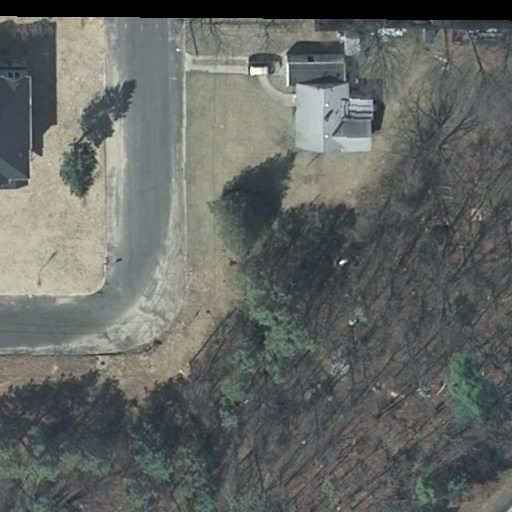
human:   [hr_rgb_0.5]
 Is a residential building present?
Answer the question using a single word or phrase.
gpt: yes

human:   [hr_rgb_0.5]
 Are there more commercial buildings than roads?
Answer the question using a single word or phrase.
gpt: no

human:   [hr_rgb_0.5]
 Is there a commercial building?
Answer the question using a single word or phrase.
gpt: no

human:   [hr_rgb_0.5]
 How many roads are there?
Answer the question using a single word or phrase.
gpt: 2

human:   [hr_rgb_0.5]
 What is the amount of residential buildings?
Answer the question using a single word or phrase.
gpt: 2

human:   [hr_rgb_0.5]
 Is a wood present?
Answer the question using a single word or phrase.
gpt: yes

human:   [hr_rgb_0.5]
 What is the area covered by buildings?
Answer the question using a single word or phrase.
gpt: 444m2

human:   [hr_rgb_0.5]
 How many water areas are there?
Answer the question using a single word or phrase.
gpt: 0

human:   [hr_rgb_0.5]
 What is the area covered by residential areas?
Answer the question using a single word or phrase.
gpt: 10599m2

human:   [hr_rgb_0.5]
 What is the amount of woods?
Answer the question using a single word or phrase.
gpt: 1

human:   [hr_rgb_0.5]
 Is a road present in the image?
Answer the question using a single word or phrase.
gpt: yes

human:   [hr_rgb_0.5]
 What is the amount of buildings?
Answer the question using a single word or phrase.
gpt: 2

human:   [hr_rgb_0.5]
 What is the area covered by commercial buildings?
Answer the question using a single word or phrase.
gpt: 0m2

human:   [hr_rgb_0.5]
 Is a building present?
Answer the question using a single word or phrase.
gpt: yes

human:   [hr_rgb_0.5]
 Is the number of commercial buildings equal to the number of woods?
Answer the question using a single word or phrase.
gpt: no

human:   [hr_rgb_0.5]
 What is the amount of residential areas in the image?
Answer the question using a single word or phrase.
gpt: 1

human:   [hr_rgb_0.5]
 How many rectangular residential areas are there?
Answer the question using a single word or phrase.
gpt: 1

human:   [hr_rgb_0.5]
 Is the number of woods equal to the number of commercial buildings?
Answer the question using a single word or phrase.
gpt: no

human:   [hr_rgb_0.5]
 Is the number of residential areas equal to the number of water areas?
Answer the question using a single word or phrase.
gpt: no

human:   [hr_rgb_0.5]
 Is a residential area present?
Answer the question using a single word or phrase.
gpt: yes

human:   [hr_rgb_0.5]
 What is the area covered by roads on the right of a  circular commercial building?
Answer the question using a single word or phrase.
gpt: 0m2

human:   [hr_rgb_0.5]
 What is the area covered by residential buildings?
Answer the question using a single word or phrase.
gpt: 444m2

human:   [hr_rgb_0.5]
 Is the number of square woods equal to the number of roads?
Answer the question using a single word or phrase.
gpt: no

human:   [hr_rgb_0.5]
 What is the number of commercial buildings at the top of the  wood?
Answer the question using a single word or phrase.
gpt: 0

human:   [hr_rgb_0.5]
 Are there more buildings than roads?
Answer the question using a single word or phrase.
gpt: no

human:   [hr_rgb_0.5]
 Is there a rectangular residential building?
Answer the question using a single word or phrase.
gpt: yes

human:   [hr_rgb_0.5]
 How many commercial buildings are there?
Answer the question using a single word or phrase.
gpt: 0

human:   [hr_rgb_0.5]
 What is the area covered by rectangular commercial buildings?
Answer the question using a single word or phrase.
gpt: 0m2

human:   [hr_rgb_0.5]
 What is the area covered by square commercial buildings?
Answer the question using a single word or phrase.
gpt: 0m2

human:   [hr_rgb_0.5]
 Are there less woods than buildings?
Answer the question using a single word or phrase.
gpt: yes

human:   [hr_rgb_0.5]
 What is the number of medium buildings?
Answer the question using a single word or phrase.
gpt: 2

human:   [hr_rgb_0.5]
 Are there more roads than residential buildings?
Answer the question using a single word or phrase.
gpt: no

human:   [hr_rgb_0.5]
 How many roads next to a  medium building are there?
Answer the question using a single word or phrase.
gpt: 2

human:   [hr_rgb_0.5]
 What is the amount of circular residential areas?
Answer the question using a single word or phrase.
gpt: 0

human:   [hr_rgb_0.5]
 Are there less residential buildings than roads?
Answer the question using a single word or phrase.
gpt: no

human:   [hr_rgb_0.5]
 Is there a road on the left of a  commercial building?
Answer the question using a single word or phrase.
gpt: no

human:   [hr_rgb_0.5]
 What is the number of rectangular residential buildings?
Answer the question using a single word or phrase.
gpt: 1

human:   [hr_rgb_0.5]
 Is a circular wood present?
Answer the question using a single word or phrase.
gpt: no

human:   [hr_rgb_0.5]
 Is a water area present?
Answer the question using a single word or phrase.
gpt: no

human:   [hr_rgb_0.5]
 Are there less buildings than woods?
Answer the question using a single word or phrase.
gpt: no

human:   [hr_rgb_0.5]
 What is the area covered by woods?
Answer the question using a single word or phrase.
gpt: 10599m2

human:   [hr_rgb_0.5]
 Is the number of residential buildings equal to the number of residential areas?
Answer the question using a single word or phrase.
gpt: no

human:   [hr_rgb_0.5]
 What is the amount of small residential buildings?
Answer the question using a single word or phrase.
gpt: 0

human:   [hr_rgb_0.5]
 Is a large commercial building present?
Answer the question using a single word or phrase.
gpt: no

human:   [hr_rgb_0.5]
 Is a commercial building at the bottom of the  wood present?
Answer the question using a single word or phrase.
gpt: no

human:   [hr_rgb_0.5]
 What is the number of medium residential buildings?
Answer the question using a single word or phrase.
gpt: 2

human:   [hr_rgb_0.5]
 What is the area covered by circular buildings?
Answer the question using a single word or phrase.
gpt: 0m2

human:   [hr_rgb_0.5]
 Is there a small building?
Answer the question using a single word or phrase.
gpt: no

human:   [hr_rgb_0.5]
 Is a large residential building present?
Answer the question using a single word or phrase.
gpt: no

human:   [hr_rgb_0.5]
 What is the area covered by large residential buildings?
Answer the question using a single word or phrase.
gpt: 0m2

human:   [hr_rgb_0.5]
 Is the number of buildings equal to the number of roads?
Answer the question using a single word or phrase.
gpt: yes

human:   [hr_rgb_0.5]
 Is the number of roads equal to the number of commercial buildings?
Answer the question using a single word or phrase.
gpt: no

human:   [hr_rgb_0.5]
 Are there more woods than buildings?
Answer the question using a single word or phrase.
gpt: no

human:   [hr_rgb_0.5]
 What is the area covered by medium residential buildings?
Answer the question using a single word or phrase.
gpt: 444m2

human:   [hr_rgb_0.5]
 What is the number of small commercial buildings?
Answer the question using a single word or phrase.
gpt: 0

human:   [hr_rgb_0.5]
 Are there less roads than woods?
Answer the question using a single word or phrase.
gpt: no

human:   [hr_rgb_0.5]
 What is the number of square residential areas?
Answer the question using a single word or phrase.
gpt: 0

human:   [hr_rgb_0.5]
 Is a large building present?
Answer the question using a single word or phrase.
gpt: no

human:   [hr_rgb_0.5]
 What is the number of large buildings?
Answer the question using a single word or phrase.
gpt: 0

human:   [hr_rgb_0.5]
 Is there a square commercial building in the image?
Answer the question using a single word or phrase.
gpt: no

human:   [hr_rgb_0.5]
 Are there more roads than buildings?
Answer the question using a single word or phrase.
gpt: no

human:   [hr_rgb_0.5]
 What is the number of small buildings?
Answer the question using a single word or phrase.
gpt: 0

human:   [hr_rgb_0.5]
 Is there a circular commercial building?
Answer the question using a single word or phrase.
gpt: no

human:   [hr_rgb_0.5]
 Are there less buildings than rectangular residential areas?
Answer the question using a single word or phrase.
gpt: no